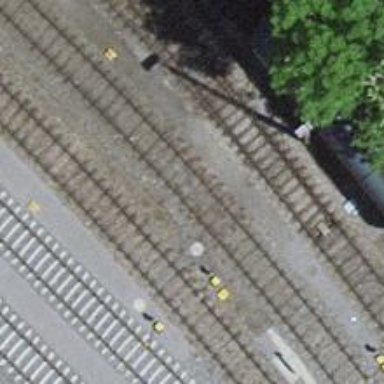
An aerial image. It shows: Railway yard used for servicing trains.